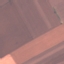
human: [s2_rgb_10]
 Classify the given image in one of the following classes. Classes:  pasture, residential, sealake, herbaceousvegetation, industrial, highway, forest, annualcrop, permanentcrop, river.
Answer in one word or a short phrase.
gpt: AnnualCrop